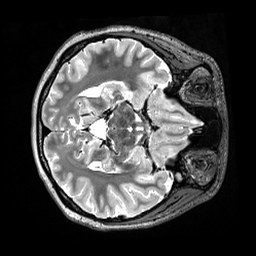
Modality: T2w
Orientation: axial
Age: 29
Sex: female
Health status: ill
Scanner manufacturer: siemens
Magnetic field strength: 3 T
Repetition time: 3.2 s
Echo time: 0.564 s